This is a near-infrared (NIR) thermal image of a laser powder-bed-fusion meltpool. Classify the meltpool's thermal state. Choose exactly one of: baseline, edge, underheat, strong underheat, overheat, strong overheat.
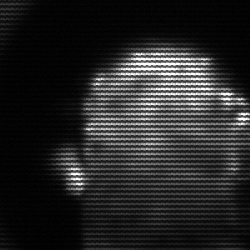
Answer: baseline